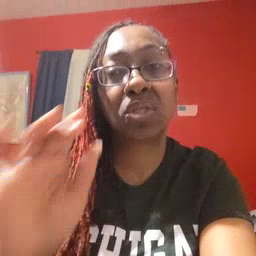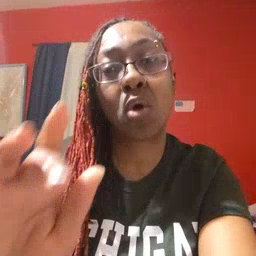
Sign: touch